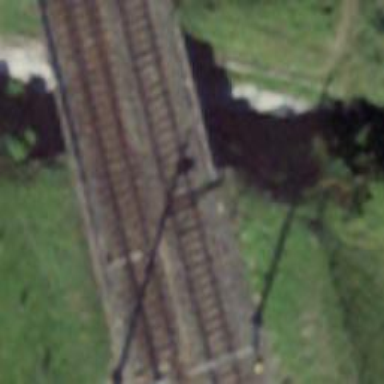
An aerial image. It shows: Single-track electrified railway siding with contact line for service.